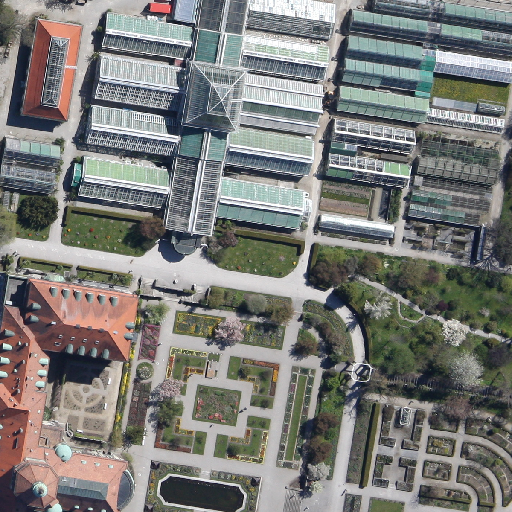
Referring expression: light-duty vehicle